The image folds the raw vibration samples of a bearing signal into a 2-D grayscale square (signal-to-image encoding). Determine the bearing's health state. Answer with exactly one of: normal, inner_race, outer_race, ball.
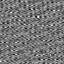
Answer: outer_race